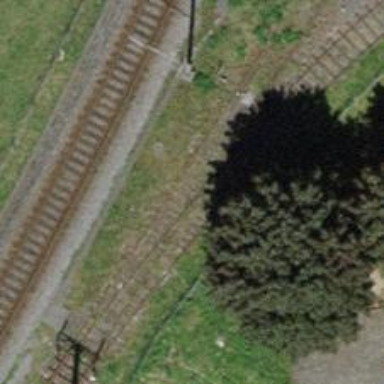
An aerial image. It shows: Railway switch.